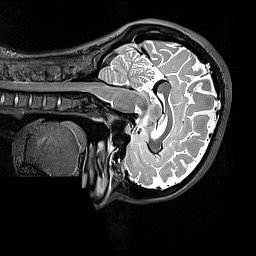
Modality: T2w
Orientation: sagittal
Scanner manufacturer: siemens
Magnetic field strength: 3 T
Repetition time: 3.2 s
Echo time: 0.565 s